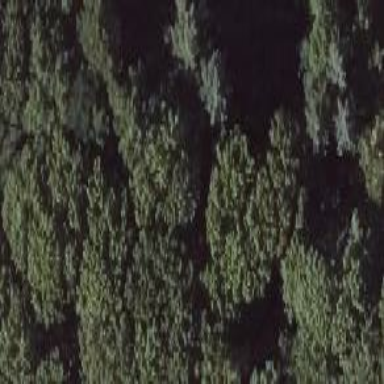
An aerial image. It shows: Mixed woodland with various types of leaves.